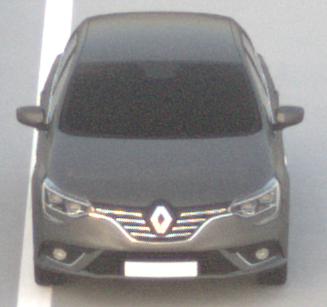
Make: Renault
Model: Mégane ENERGY TCe 100
Detailed model: Mégane (IV)
Model produced from: 2016/03
Model produced until: 2018/08
Doors: 5
Color: gray
Road condition: dry road
Daytime: sunrise or sunset
Contrast: low contrast